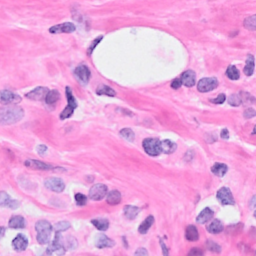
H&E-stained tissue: Breast